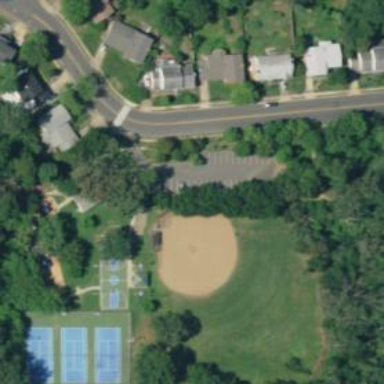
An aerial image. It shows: Baseball pitch for leisure land activities.